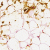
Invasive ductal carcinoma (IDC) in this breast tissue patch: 0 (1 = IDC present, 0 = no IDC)